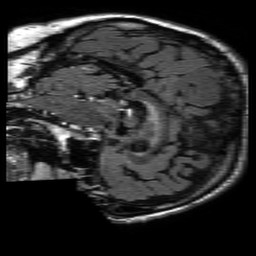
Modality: FLAIR
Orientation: sagittal
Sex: male
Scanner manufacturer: philips
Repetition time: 11 s
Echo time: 0.125 s